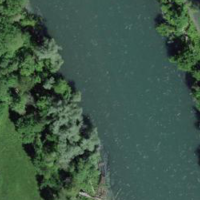
EUNIS habitat code: 15
Species observed at this site:
Aegopodium podagraria
Cyanistes caeruleus